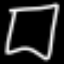
Label: square